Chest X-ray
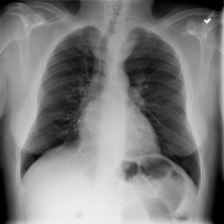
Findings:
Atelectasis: negative
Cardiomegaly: negative
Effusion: negative
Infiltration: negative
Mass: positive
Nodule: negative
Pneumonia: negative
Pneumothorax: negative
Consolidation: negative
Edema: negative
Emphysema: negative
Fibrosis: negative
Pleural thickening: negative
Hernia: negative